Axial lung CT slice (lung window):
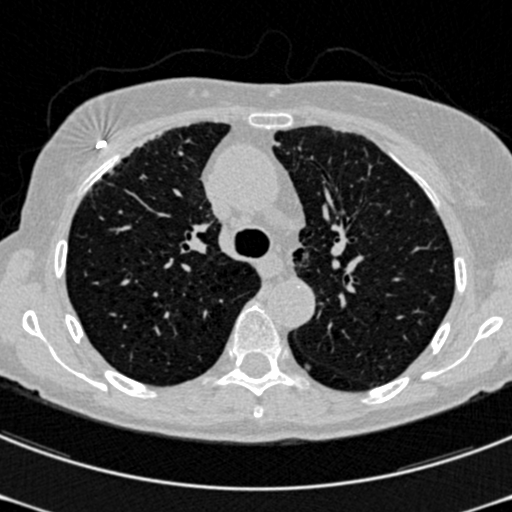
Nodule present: yes
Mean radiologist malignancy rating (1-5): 2.5